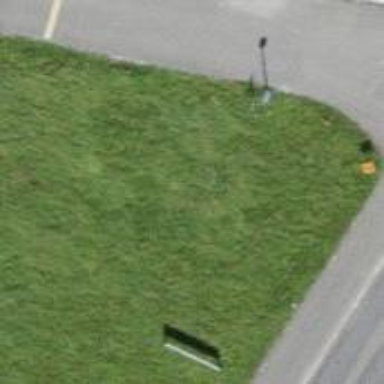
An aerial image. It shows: Aerial marker.